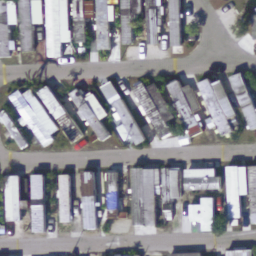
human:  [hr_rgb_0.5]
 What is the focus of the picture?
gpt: mobile home park